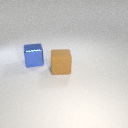
large blue metal cube to the left of large brown rubber cube